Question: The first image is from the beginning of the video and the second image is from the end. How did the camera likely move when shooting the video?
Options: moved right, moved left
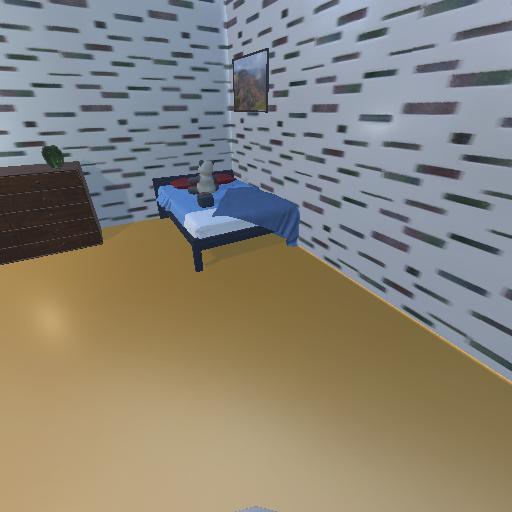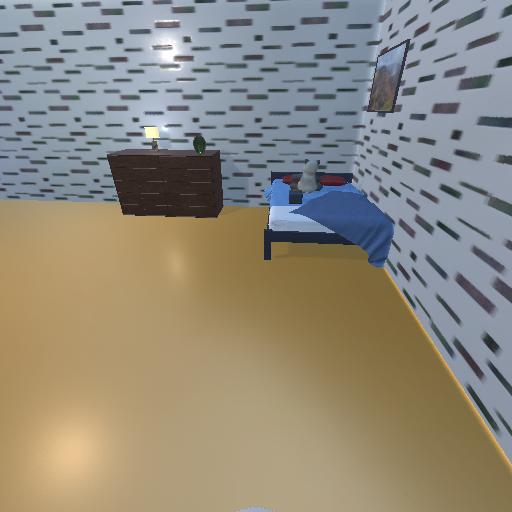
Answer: moved right